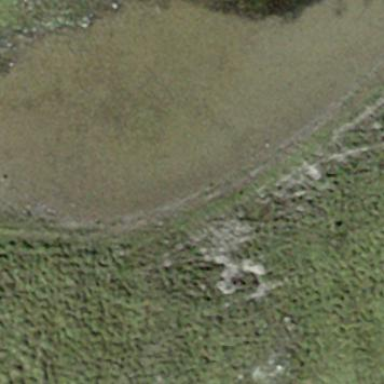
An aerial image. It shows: Serene pond surrounded by nature.